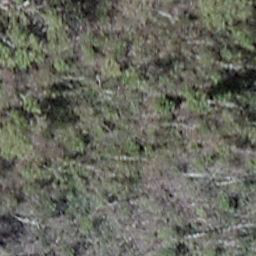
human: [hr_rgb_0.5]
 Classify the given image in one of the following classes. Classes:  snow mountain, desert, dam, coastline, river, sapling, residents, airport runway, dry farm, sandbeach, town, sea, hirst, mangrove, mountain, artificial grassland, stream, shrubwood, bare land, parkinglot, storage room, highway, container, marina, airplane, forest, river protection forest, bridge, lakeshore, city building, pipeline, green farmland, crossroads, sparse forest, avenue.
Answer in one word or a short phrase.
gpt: shrubwood